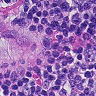
Metastatic tissue present: yes